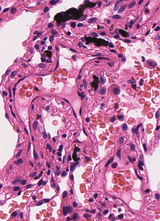
Tumor epithelial tissue: no
Tumor-associated stroma tissue: no
Normal tissue: yes